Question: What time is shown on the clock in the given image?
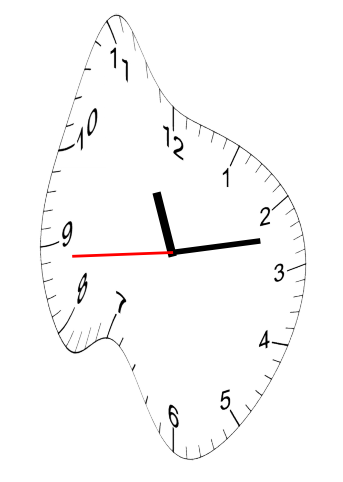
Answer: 11:12:44